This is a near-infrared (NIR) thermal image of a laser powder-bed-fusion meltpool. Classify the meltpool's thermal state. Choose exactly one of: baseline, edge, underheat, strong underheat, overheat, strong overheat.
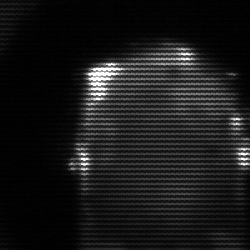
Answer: baseline